Field crop: maize
Growth stage: 2
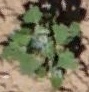
Species: chenopodium